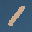
Label: 1